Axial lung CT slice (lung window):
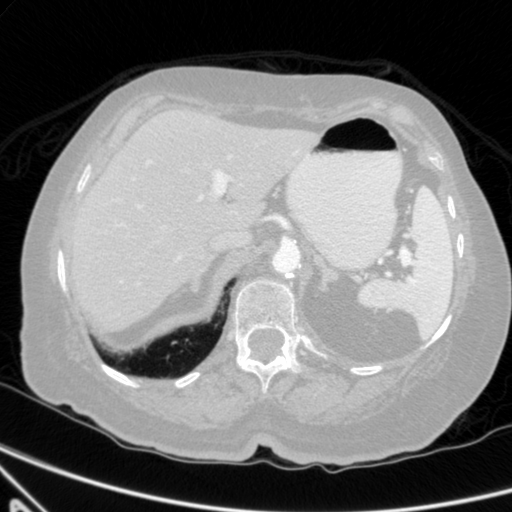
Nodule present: no